Interaction volume radius: 5 \u00c5
Interaction volume height: 10 \u00c5
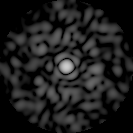
Disorder parameter: 0.8624